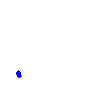
Particle: electron